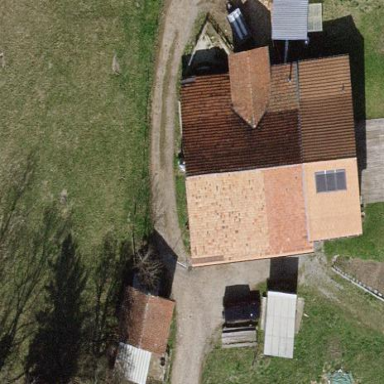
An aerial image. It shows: Farm building.